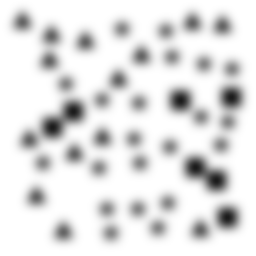
Squares: 7
Triangles: 14
Stars: 21
Total shapes: 42